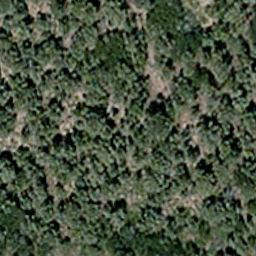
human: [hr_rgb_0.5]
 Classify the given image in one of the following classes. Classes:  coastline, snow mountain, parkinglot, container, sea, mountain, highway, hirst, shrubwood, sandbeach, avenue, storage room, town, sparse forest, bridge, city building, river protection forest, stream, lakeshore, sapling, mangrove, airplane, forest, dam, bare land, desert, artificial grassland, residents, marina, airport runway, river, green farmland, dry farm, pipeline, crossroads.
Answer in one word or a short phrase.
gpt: sparse forest